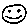
Label: smiley face